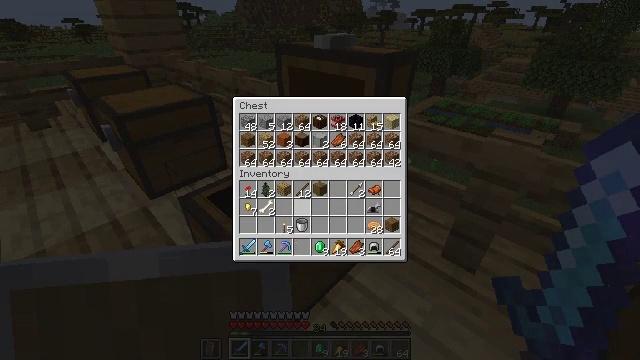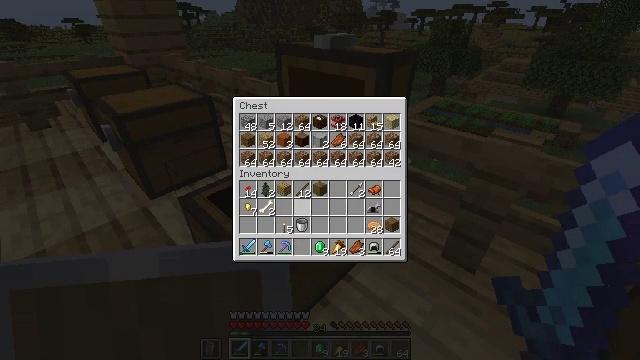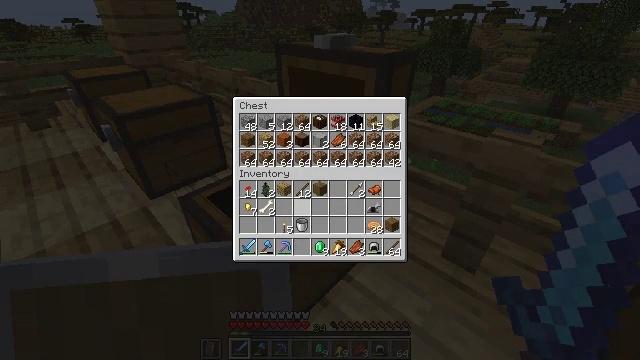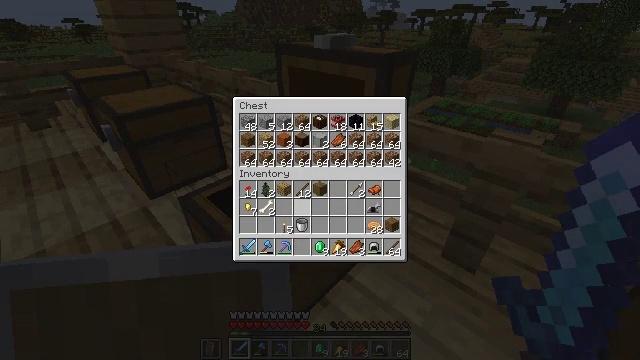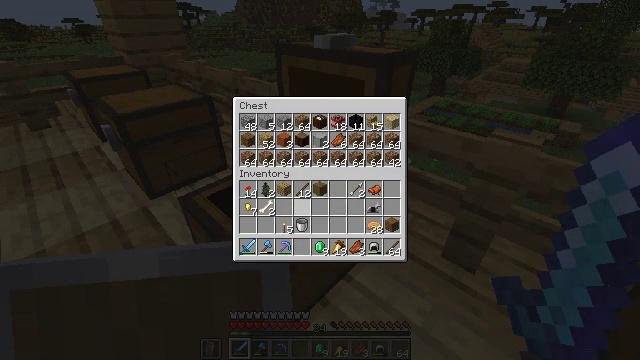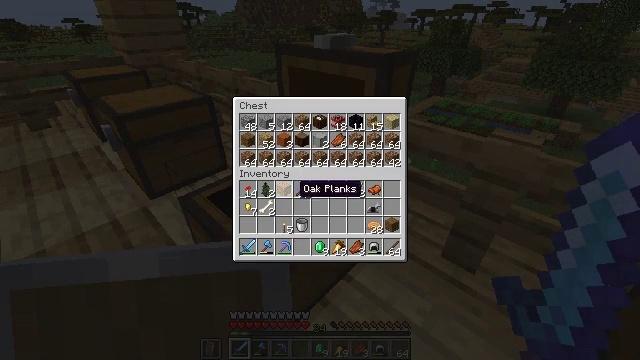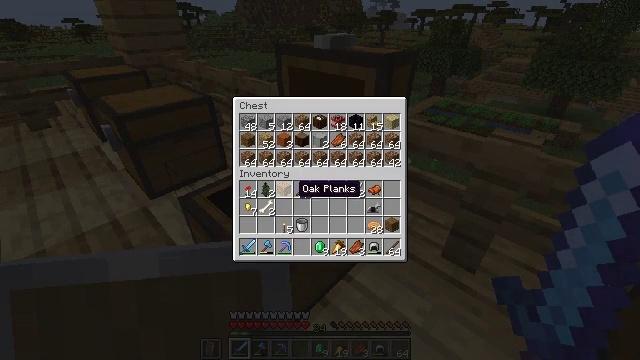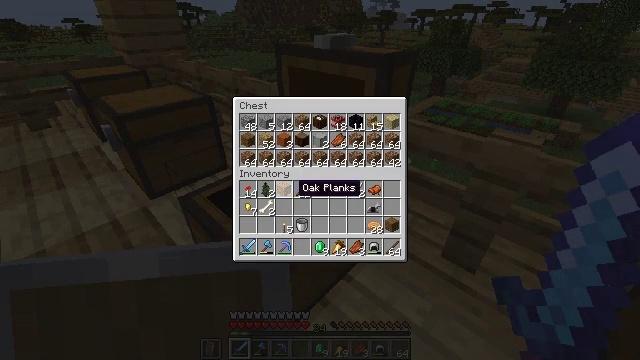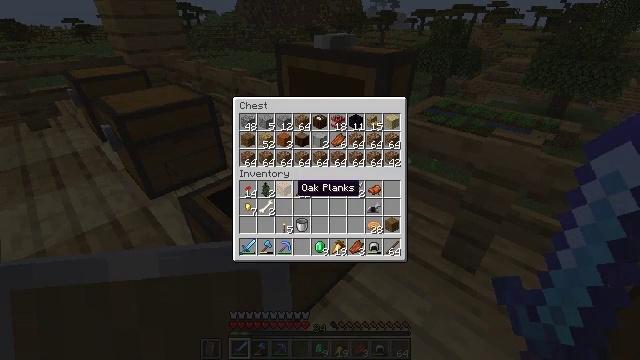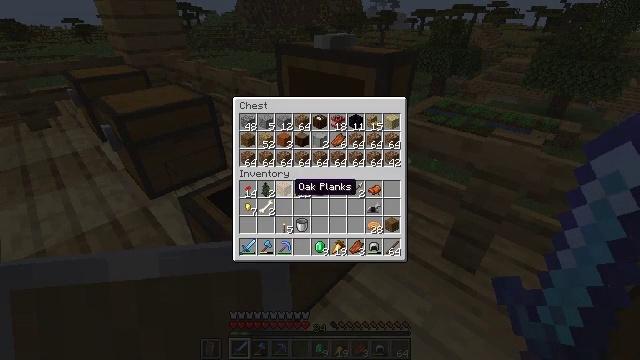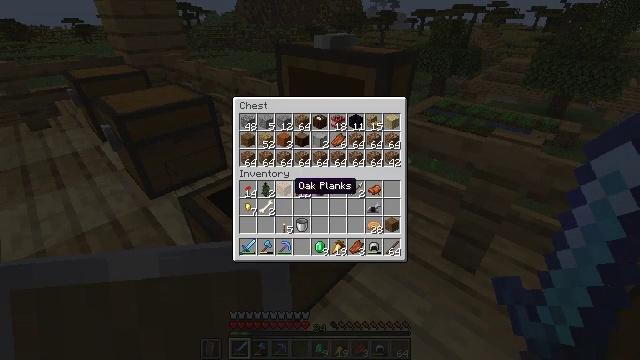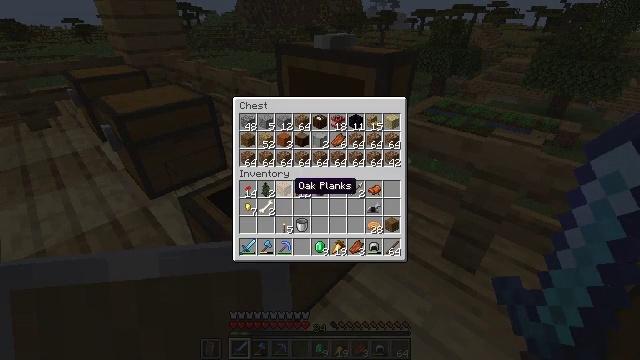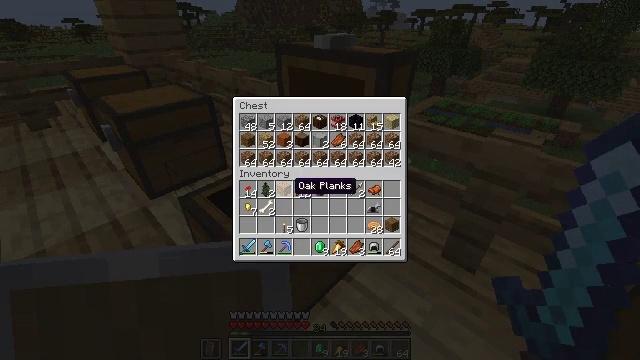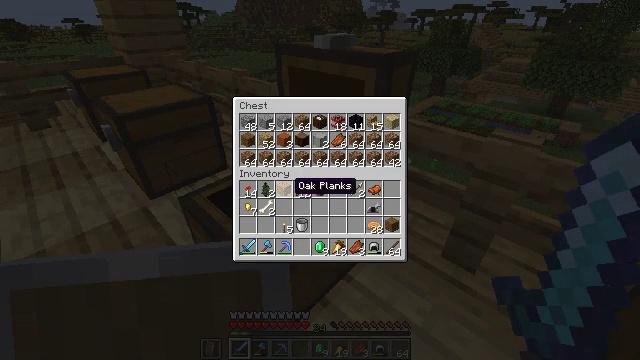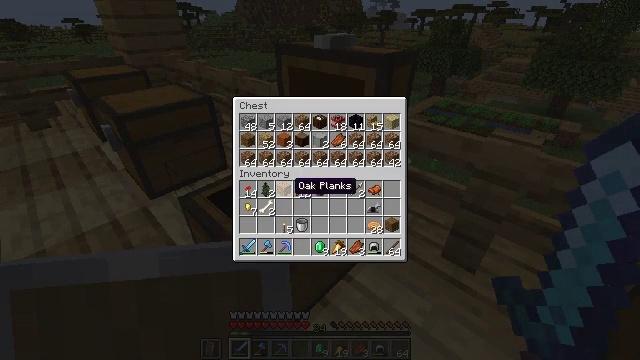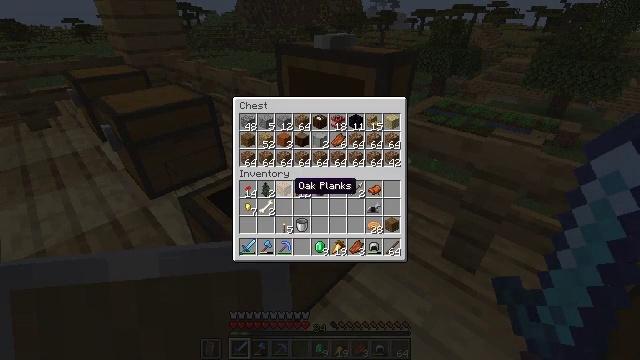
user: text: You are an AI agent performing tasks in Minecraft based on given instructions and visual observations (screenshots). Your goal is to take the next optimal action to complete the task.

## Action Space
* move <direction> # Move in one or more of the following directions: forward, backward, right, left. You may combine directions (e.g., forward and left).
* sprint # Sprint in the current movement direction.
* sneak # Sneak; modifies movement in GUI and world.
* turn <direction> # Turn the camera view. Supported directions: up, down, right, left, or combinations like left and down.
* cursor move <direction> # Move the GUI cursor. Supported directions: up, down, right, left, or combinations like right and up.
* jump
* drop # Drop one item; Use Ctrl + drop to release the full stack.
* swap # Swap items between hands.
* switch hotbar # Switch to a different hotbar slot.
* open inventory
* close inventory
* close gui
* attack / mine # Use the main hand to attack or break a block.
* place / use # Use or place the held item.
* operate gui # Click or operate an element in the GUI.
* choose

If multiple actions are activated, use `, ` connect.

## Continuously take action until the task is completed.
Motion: motion action
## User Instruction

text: Remove oak leaves from branches.
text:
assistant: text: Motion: sneak
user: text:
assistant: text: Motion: sneak
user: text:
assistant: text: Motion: sneak
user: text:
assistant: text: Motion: sneak
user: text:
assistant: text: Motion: sneak
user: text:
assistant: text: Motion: sneak
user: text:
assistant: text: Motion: sneak
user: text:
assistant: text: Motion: sneak
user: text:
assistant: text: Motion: sneak
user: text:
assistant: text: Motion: sneak
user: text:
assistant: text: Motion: sneak
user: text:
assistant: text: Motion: sneak
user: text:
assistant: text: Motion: sneak
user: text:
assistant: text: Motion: sneak
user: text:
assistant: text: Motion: sneak
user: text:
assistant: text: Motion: sneak
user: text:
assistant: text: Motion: sneak, cursor move right and up
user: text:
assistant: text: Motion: sneak, cursor move right and up
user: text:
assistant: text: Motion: sneak, cursor move right and up
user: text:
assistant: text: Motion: sneak
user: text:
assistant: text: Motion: sneak
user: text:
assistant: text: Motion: sneak
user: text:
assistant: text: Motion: sneak, cursor move left and down
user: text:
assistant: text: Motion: sneak, cursor move left and down
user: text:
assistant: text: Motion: sneak, cursor move left and down
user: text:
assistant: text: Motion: sneak, cursor move left and down
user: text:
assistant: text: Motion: sneak
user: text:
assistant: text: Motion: sneak
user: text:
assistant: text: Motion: sneak
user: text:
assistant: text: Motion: sneak